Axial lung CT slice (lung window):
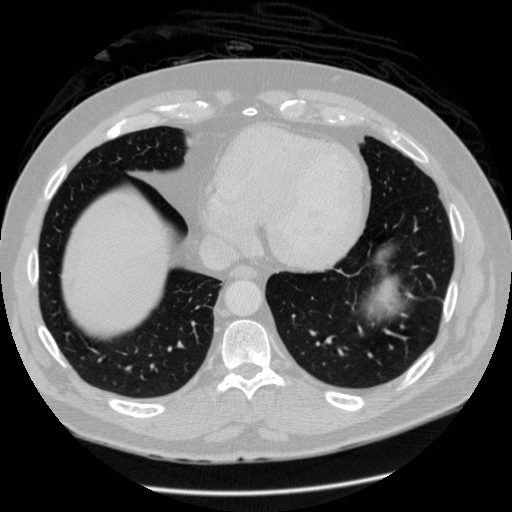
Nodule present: no